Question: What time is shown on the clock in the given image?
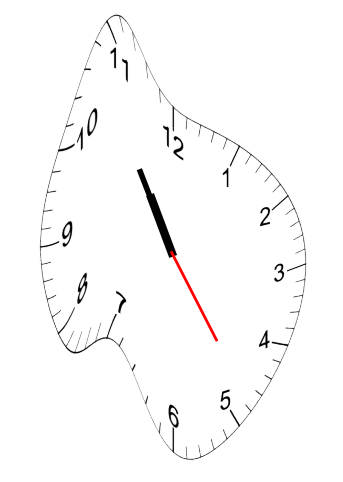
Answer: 10:54:24